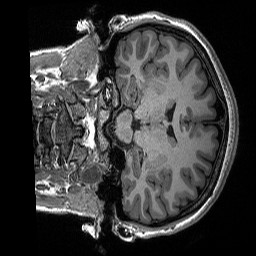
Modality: T1w
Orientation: coronal
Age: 18
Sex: female